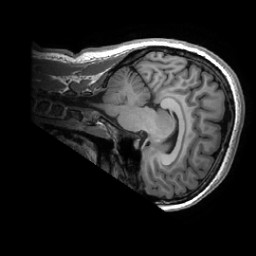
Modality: T1w
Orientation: sagittal
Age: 30
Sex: female
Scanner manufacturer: ge
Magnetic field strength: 3 T
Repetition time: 0.0073 s
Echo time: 0.003 s